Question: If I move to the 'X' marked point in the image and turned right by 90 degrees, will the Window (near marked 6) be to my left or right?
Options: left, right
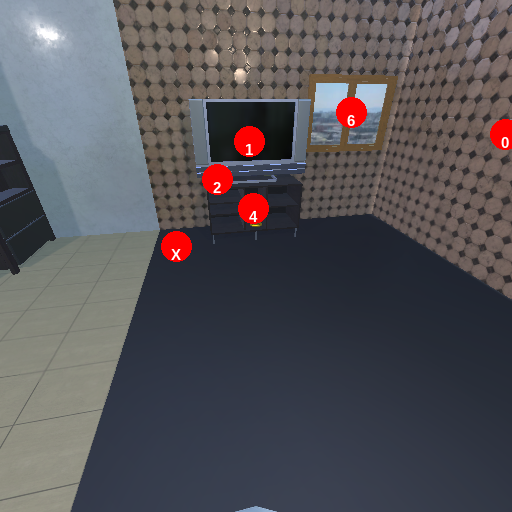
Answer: left